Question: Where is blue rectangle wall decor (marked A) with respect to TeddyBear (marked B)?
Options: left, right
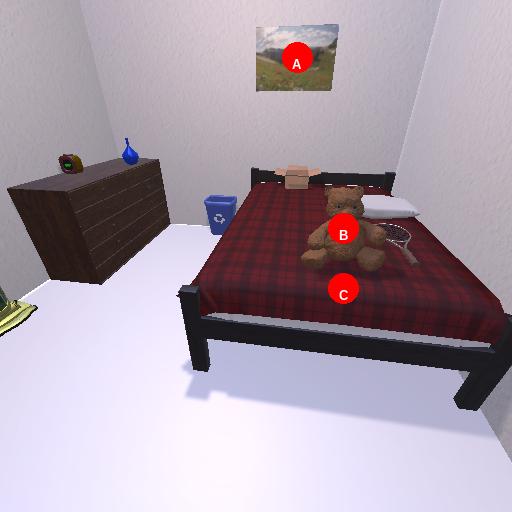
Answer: left